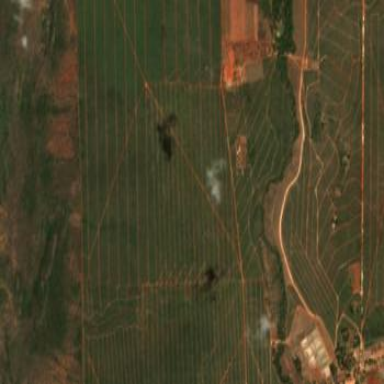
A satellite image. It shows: Farmland with sisal crops growing.